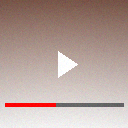
Screen state: on